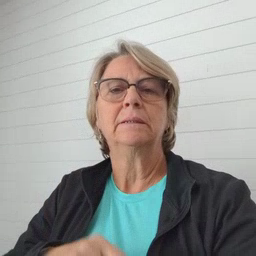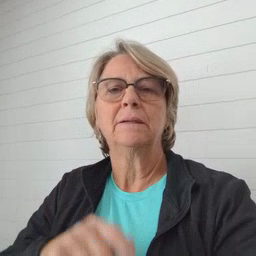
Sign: fast